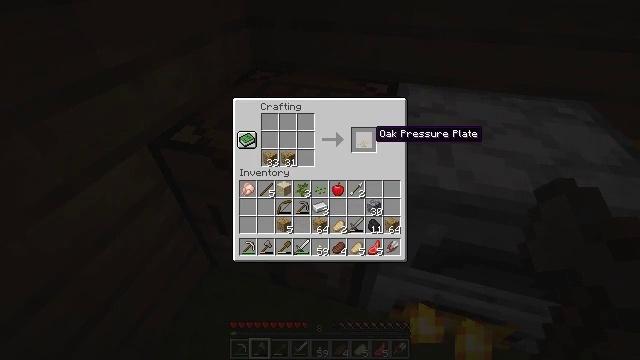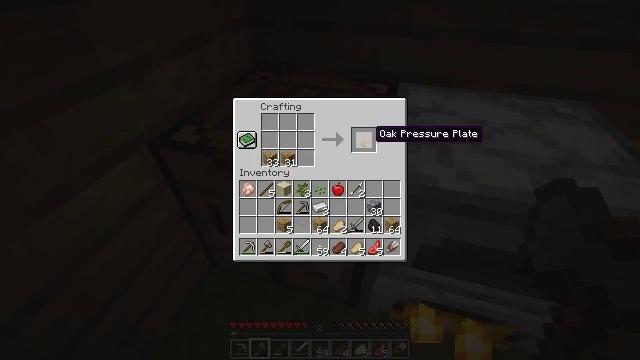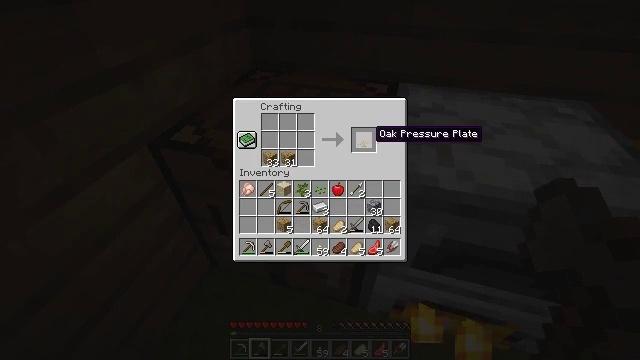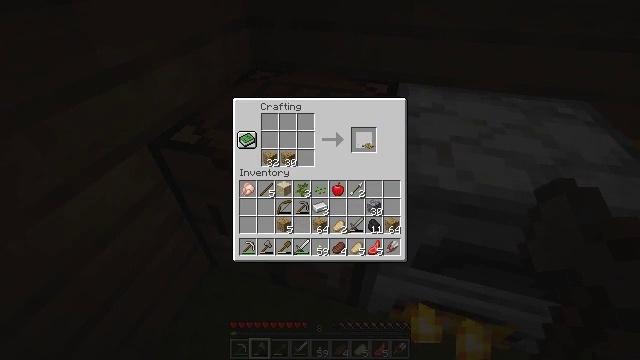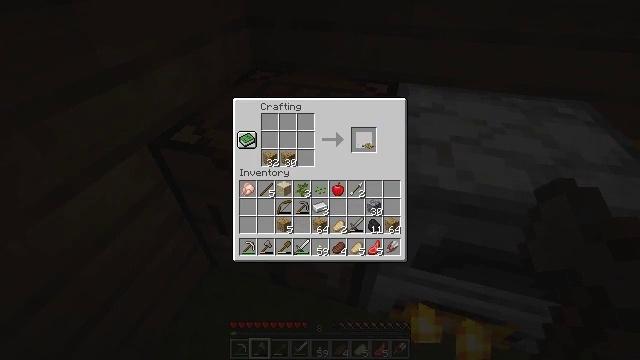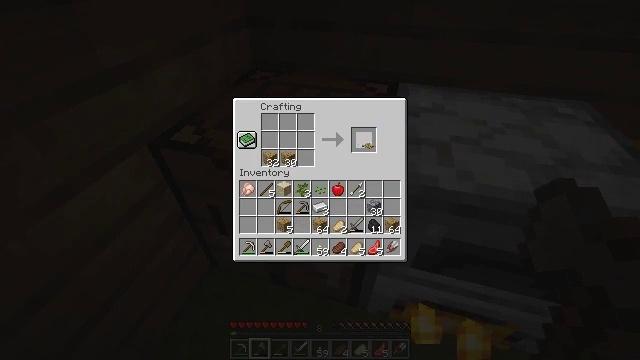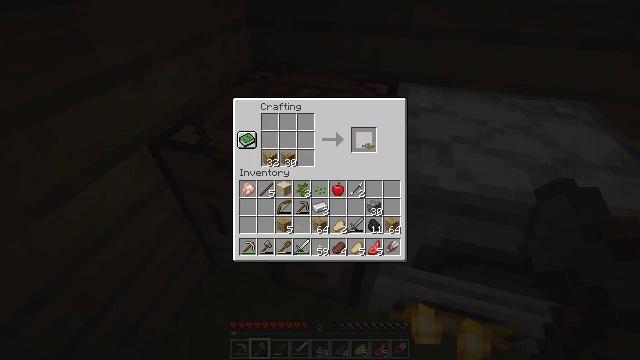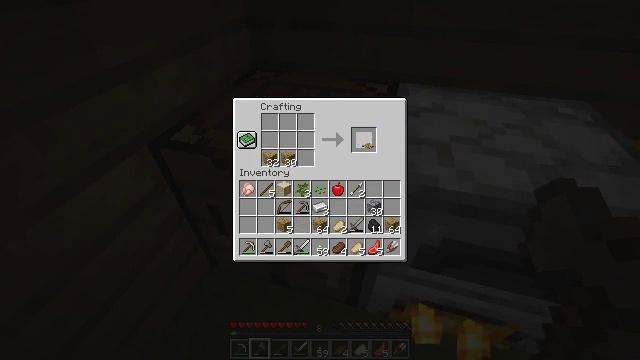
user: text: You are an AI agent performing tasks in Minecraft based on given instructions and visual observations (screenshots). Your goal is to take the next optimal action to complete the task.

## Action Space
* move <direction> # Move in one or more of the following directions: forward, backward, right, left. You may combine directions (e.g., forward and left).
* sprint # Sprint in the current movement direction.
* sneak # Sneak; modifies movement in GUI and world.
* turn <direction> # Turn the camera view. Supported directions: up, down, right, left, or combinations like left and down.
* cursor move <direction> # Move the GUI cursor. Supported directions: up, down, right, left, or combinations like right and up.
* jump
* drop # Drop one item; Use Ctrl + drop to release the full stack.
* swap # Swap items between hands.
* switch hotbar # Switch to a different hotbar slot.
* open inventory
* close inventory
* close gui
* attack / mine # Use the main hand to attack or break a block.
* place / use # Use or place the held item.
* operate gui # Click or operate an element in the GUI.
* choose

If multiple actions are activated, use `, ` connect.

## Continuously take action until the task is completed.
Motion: motion action
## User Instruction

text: Interact with the crafting table to craft an oak pressure plate.
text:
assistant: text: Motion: no_op
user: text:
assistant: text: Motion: no_op
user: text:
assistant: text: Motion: operate gui
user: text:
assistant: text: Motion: operate gui
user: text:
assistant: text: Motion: operate gui
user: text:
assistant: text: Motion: no_op
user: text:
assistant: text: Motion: no_op
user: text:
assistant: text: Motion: no_op